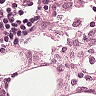
Metastatic tissue present: no